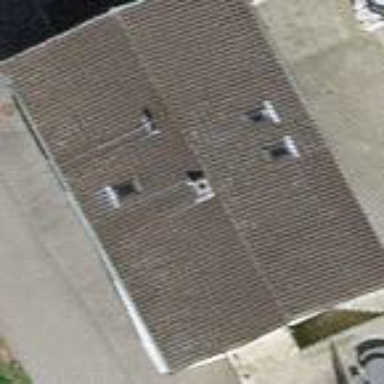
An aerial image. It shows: Part of building.